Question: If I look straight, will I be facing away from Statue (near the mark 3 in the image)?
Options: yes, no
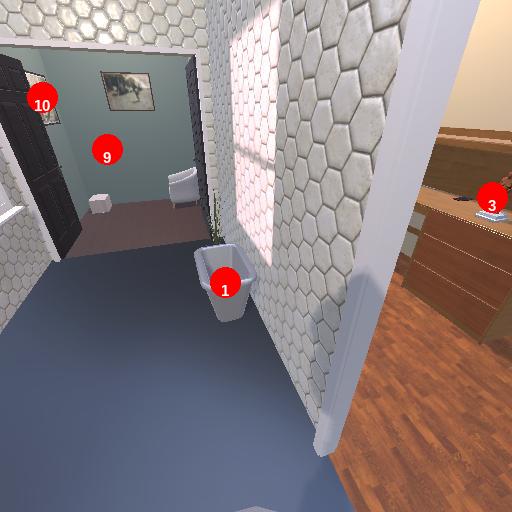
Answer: yes